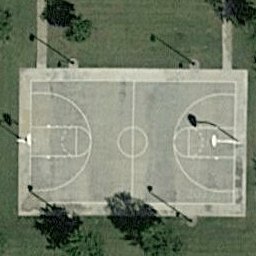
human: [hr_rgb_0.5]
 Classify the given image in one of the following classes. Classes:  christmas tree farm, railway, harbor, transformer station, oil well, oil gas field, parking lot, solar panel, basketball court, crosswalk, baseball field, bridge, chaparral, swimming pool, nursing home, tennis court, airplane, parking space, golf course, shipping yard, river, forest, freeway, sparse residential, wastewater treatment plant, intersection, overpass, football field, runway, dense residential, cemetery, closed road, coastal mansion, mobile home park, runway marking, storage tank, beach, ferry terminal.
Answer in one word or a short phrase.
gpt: basketball court